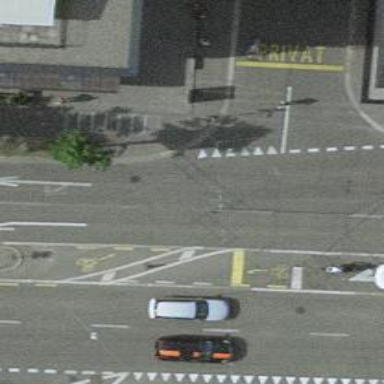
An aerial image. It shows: Kerb serving as barrier.